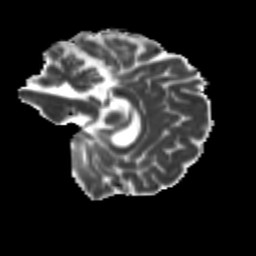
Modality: MD
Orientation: sagittal
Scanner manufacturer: siemens
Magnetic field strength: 3 T
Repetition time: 9.2 s
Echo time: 0.084 s